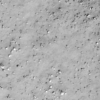
Label: not_dusty